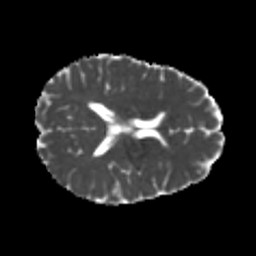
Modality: MD
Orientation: axial
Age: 23
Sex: female
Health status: healthy
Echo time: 0.074 s